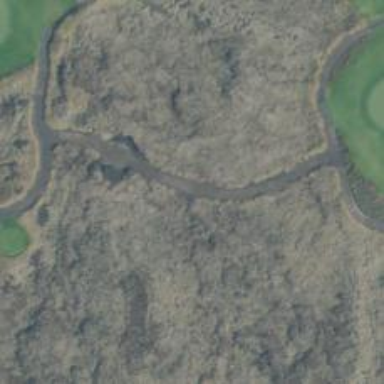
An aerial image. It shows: Path used for both walking and golf.